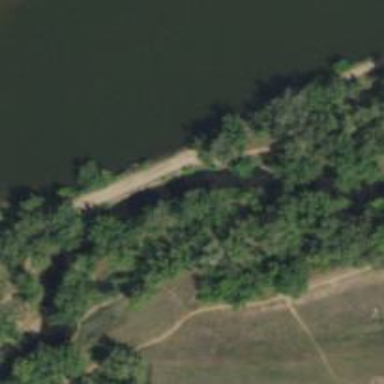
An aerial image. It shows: Path.